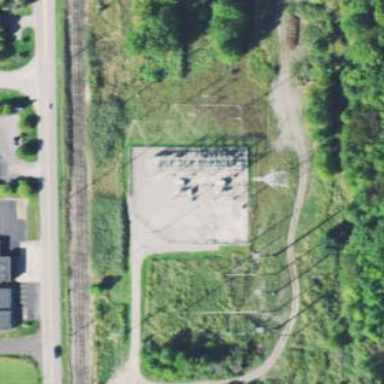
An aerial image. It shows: Distribution substation surrounded by chain link fence.